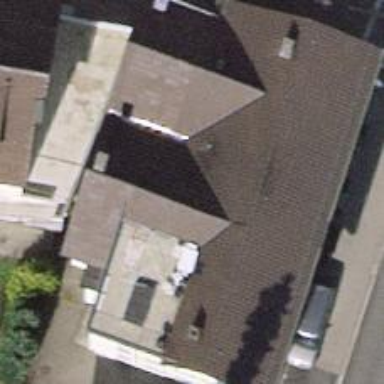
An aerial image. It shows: Restaurant.